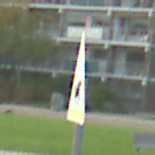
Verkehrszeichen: ReiterLinks
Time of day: MorningAfternoon
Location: Outdoor (Urban)
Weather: PartlyCloudy
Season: NotSpecified
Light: Natural